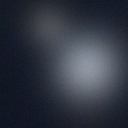
Screen state: off